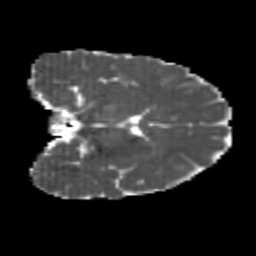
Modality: MD
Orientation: coronal
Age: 21
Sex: male
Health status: healthy
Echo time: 0.074 s